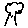
Label: tree